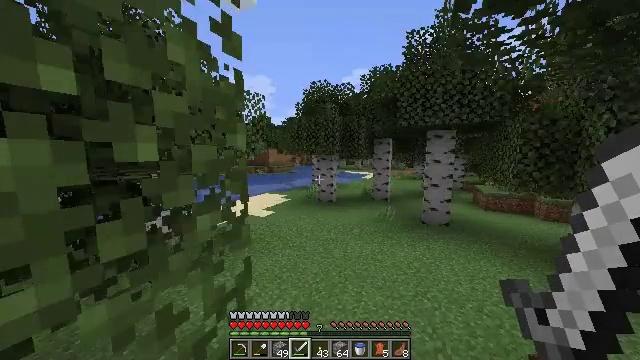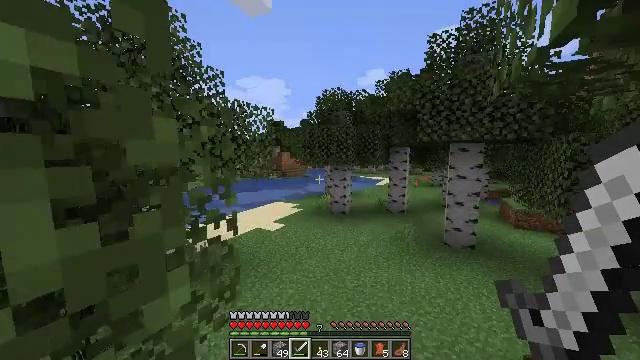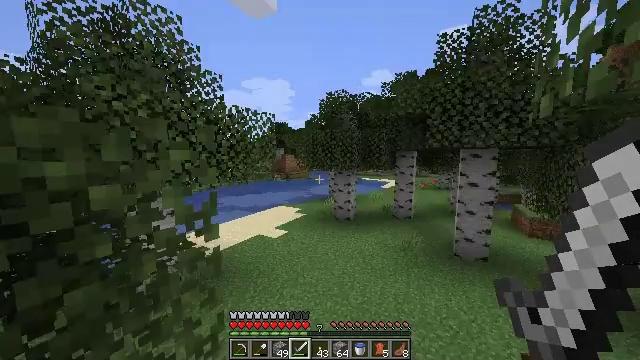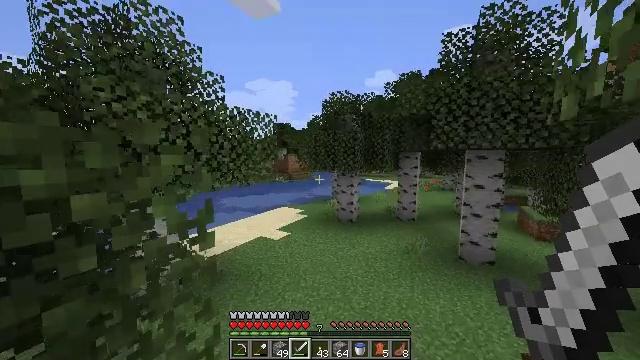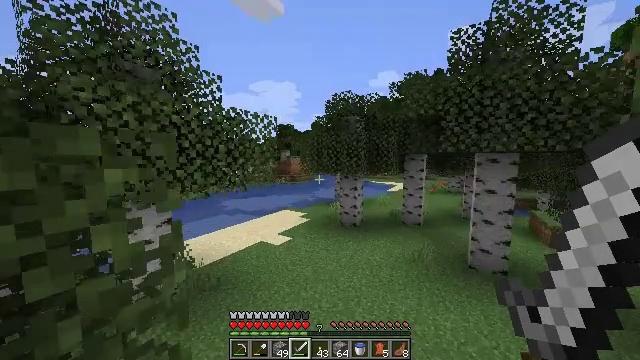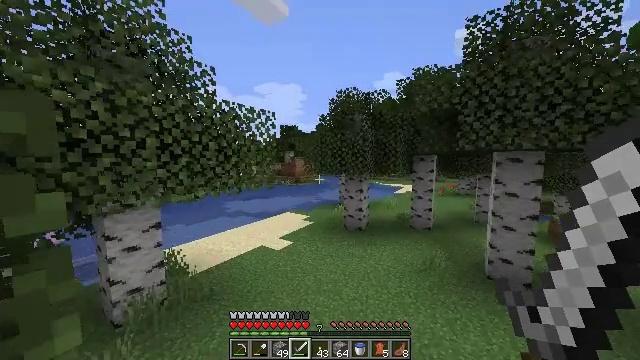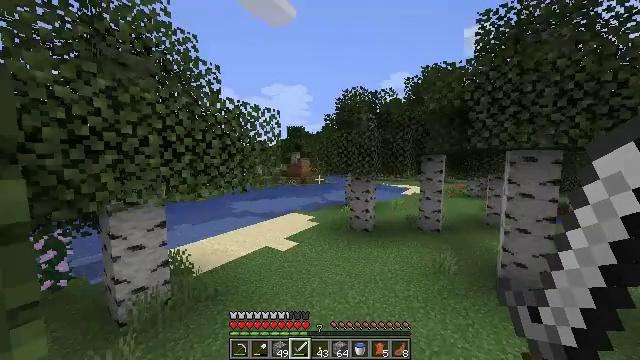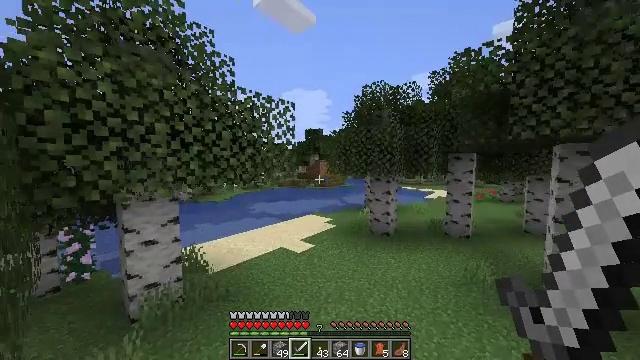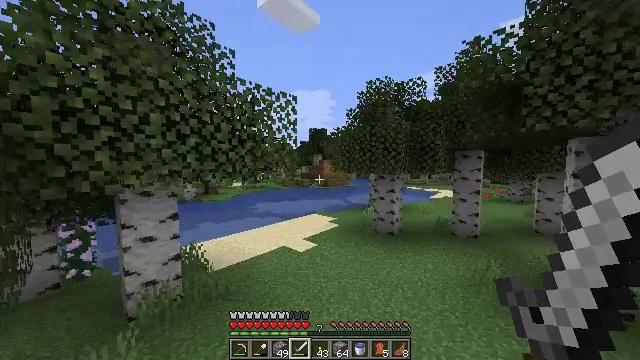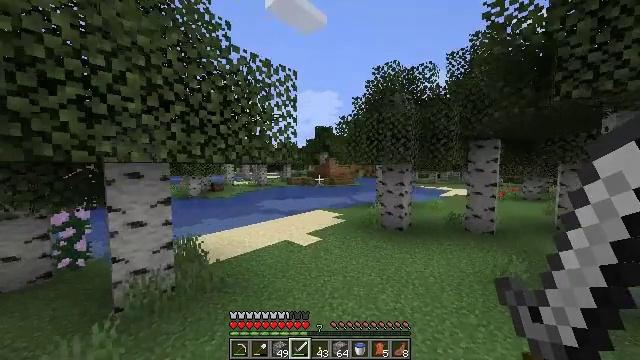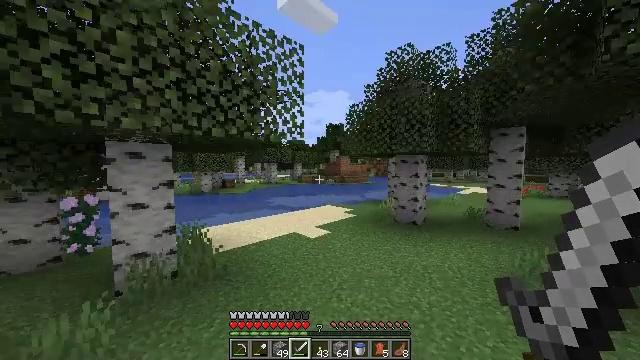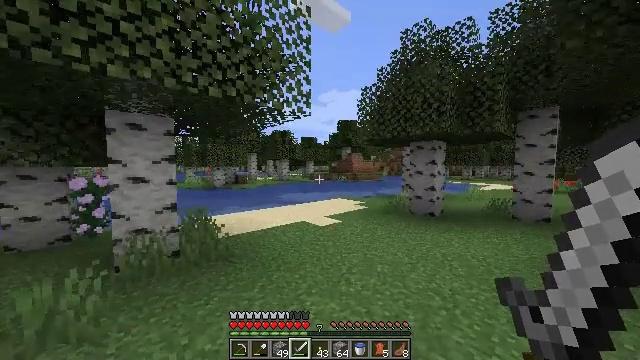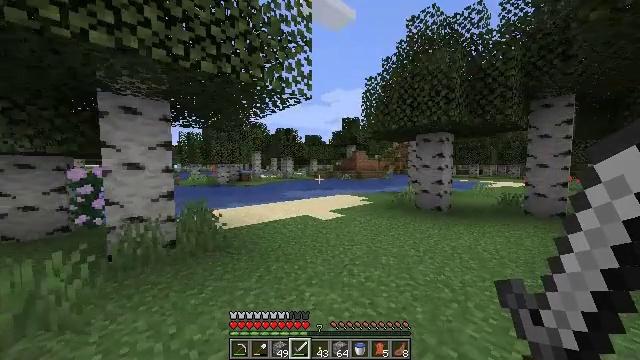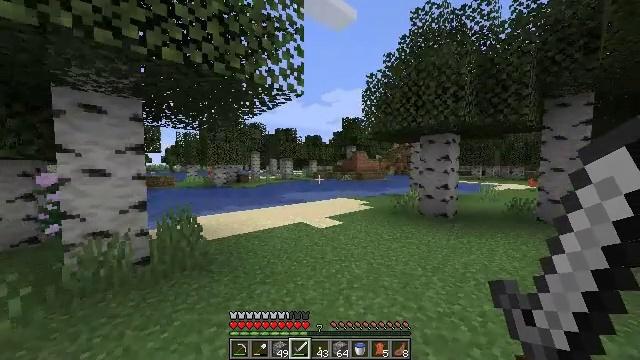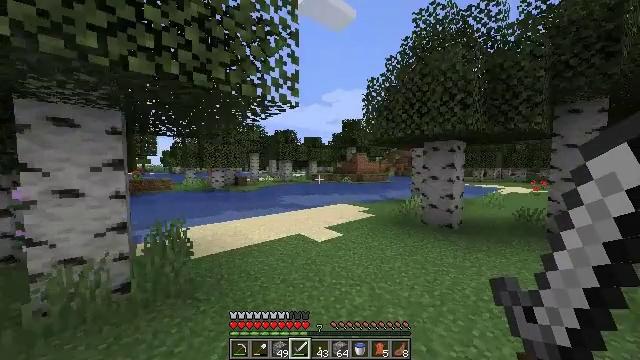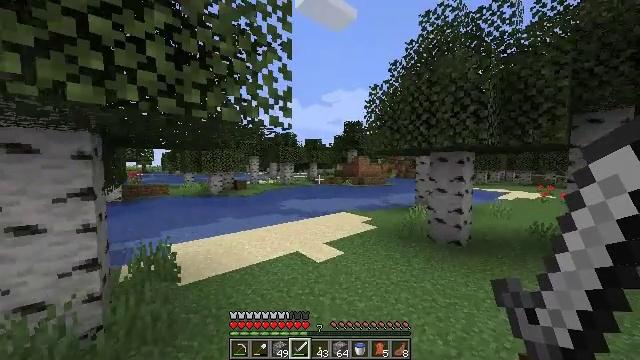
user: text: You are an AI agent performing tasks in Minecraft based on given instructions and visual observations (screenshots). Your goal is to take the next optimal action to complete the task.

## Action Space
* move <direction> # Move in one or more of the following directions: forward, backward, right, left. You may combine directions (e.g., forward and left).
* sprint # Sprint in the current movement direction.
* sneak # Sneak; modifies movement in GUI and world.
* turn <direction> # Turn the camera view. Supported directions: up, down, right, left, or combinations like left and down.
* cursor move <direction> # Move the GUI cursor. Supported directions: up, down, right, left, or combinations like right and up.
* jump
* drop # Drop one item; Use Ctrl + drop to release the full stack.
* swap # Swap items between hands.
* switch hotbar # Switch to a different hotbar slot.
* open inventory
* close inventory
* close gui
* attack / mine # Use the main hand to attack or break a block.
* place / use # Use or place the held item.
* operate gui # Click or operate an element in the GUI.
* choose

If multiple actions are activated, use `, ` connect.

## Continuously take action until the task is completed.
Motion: motion action
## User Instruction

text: Gather sugar cane for crafting.
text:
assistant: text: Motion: move forward, sprint, turn left, jump
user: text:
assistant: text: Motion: move forward, sprint, turn left, jump
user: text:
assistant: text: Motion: move forward, sprint, jump
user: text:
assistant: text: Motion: move forward, sprint, jump
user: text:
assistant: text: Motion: move forward, sprint, turn left, jump
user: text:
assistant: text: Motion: move forward, sprint, turn left, jump
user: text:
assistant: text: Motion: move forward, sprint, turn left and up, jump
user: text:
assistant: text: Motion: move forward, sprint, turn left, jump
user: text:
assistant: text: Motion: move forward, sprint, turn left, jump
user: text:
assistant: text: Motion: move forward, sprint, turn left, jump
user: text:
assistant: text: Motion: move forward, sprint, turn left, jump
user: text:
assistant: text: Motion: move forward, sprint, turn left, jump
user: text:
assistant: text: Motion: move forward, sprint, jump
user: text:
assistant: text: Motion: move forward, sprint, jump
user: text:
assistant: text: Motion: move forward, sprint, jump
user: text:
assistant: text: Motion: move forward, sprint, jump
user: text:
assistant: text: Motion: move forward, sprint, jump
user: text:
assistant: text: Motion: move forward, sprint, jump
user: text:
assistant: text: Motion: move forward, sprint, jump
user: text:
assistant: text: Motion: move forward, sprint, jump
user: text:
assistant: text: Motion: move forward, sprint, turn left, jump
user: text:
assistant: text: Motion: move forward, sprint, turn left, jump
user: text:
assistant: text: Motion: move forward, sprint, turn left, jump
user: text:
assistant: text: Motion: move forward, sprint, turn left, jump
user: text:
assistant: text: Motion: move forward, sprint, turn left, jump
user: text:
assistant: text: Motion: move forward, sprint, jump
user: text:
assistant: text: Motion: move forward and move right, sprint, jump
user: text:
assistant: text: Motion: move forward and move right, sprint, jump
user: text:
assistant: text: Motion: move forward and move right, sprint, jump
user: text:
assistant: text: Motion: move forward and move right, sprint, jump